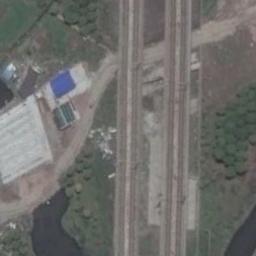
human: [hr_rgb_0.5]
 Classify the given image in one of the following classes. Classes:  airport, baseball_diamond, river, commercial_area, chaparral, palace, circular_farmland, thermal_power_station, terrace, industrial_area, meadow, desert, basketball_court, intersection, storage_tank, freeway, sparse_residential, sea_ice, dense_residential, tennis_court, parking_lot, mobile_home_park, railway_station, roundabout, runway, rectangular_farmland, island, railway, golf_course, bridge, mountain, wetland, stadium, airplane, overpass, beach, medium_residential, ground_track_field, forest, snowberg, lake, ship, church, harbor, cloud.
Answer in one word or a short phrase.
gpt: railway